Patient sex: F
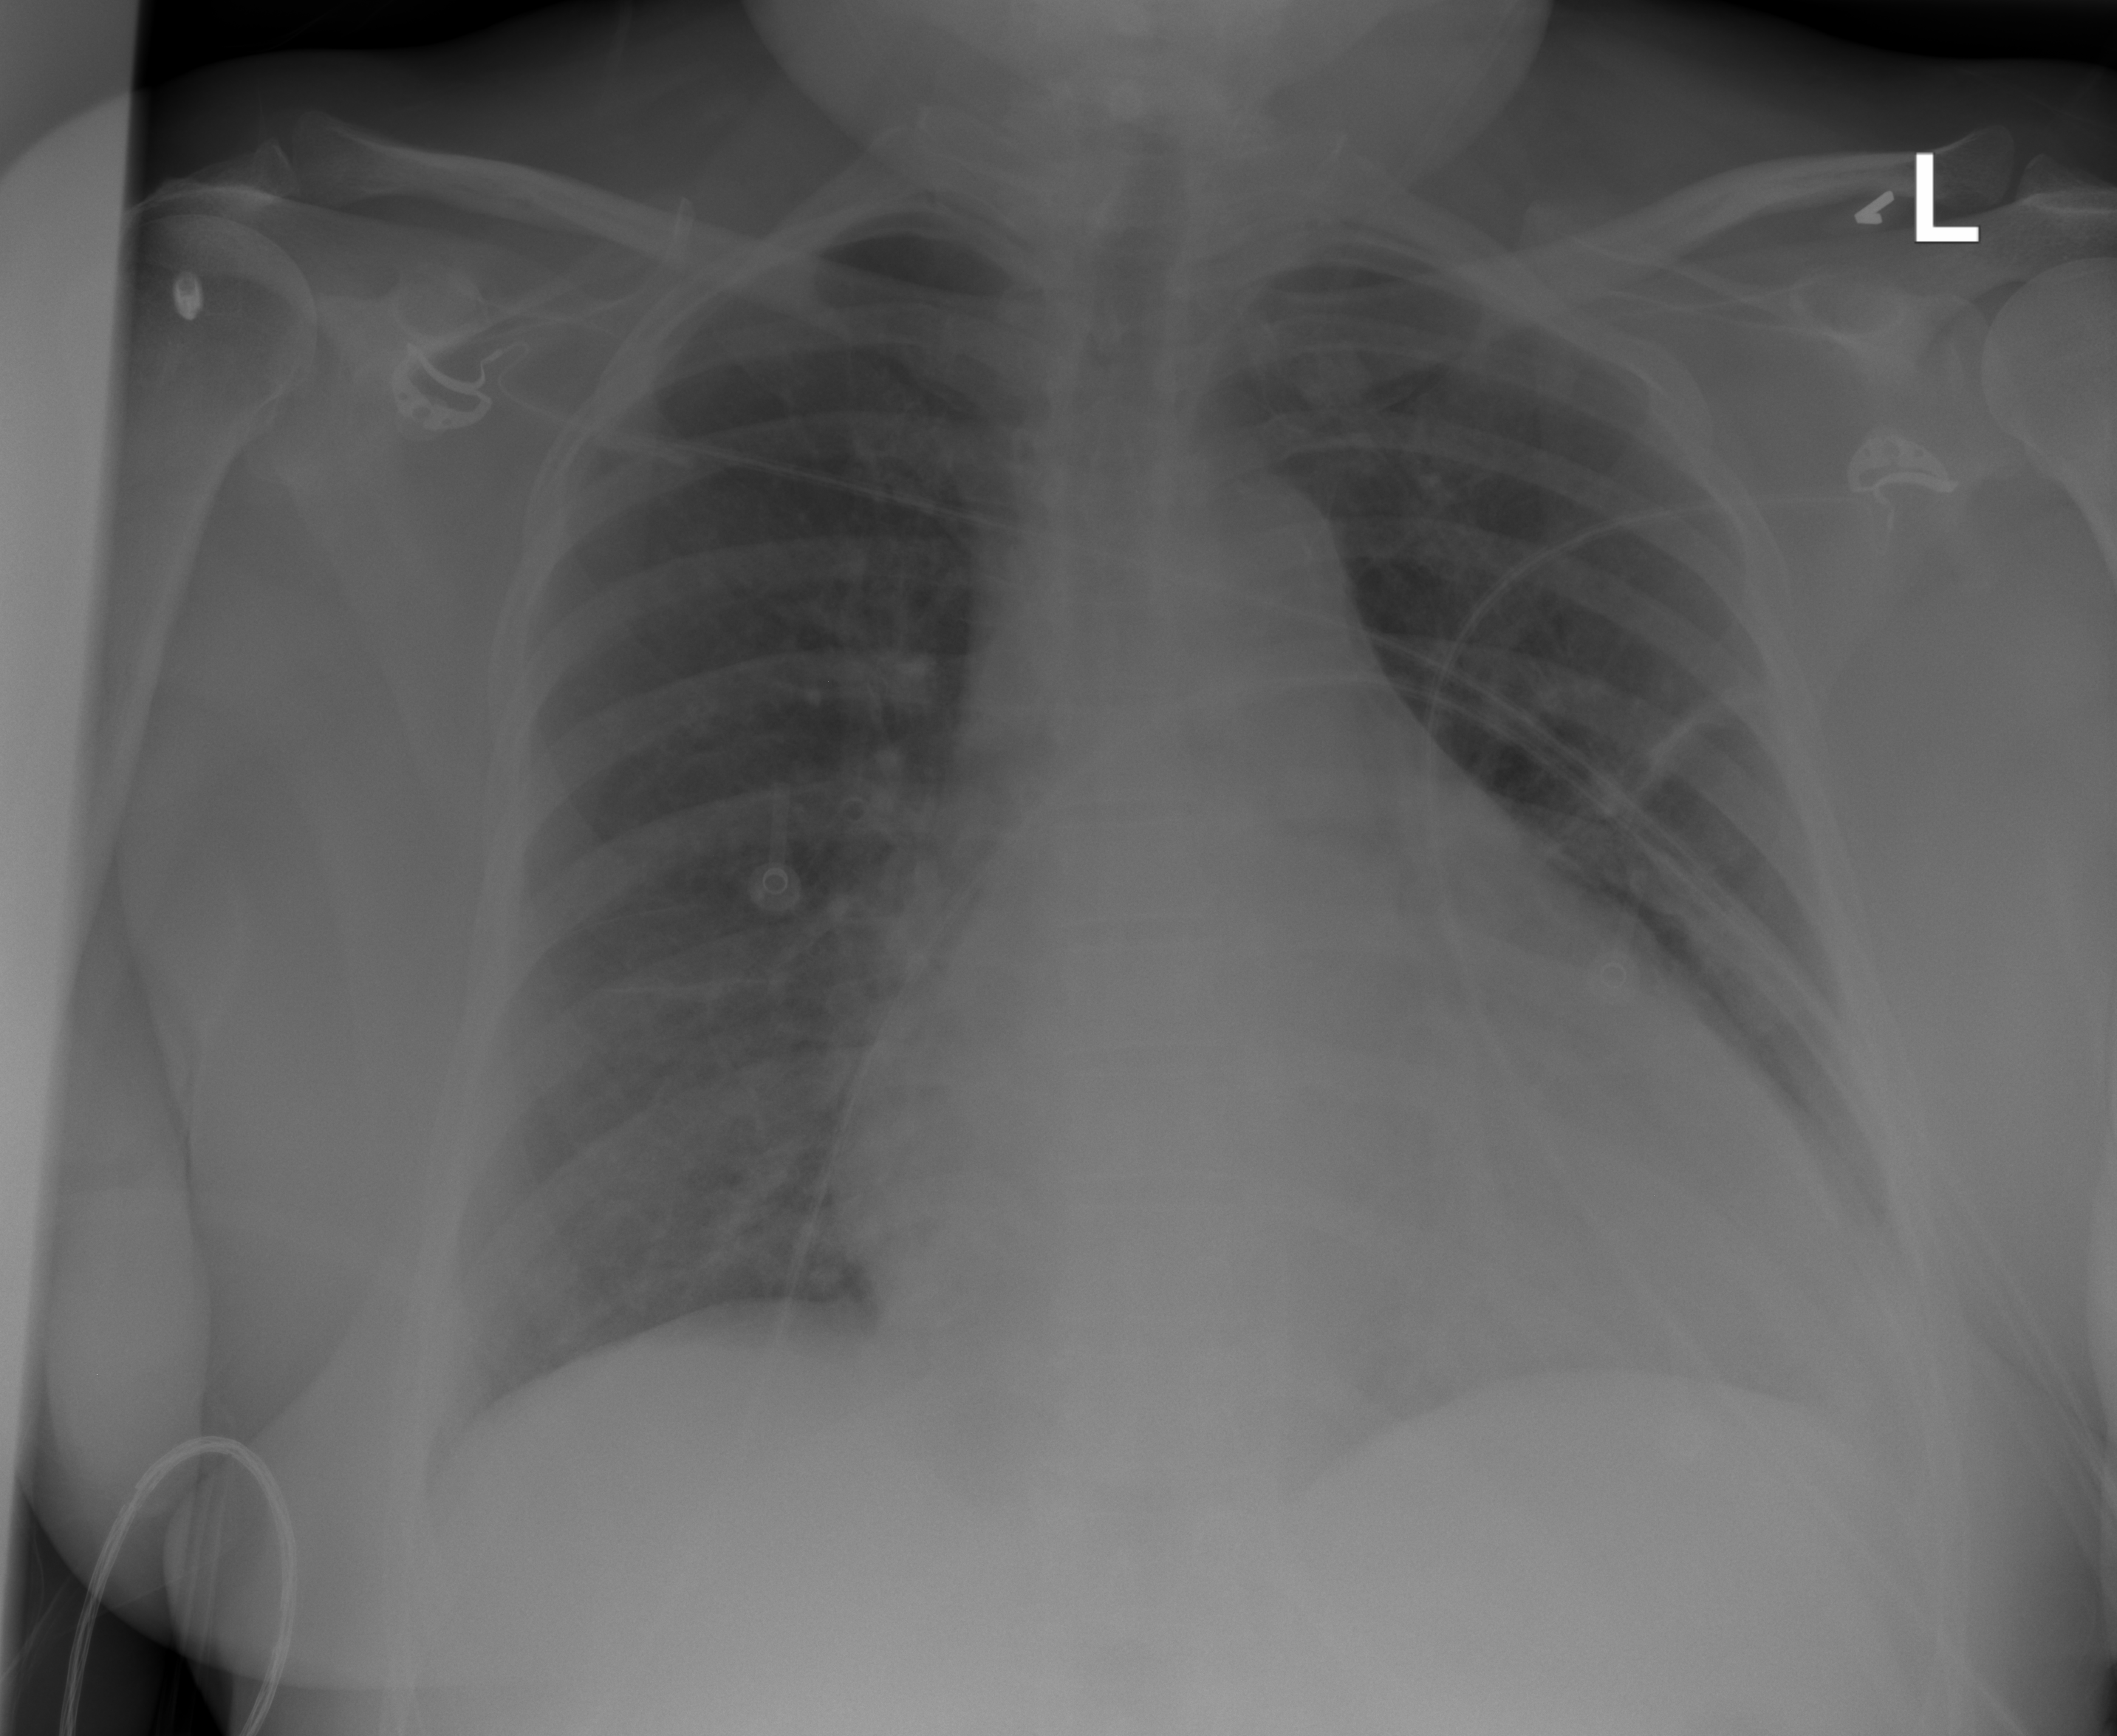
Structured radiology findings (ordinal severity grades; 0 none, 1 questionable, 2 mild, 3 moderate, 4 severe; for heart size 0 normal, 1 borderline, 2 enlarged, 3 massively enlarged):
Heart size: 3
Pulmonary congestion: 1
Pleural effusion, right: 0
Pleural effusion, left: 0
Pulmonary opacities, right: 0
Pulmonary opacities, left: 0
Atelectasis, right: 0
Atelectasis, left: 2